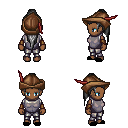
a pixel art fantasy rpg character, female body template, human, dark skin, steel chest armor, metal pants, gray extra-long topknot hairstyle, leather cap, leather bracers, black slippers, four views (front, back, left, right), 2x2 character sprite sheet, small pixel art, hard edges, no anti-aliasing